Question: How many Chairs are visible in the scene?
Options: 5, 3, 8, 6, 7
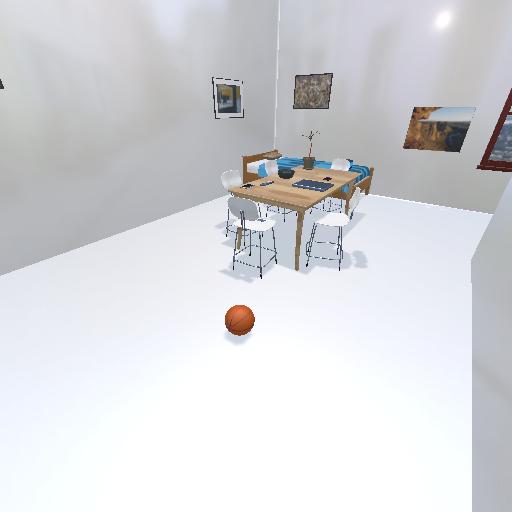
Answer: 5